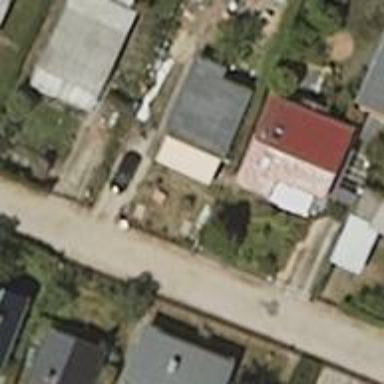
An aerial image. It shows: Driveway.